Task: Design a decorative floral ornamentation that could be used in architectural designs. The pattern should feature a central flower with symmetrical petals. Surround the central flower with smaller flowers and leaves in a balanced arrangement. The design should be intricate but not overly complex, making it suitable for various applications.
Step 1836:
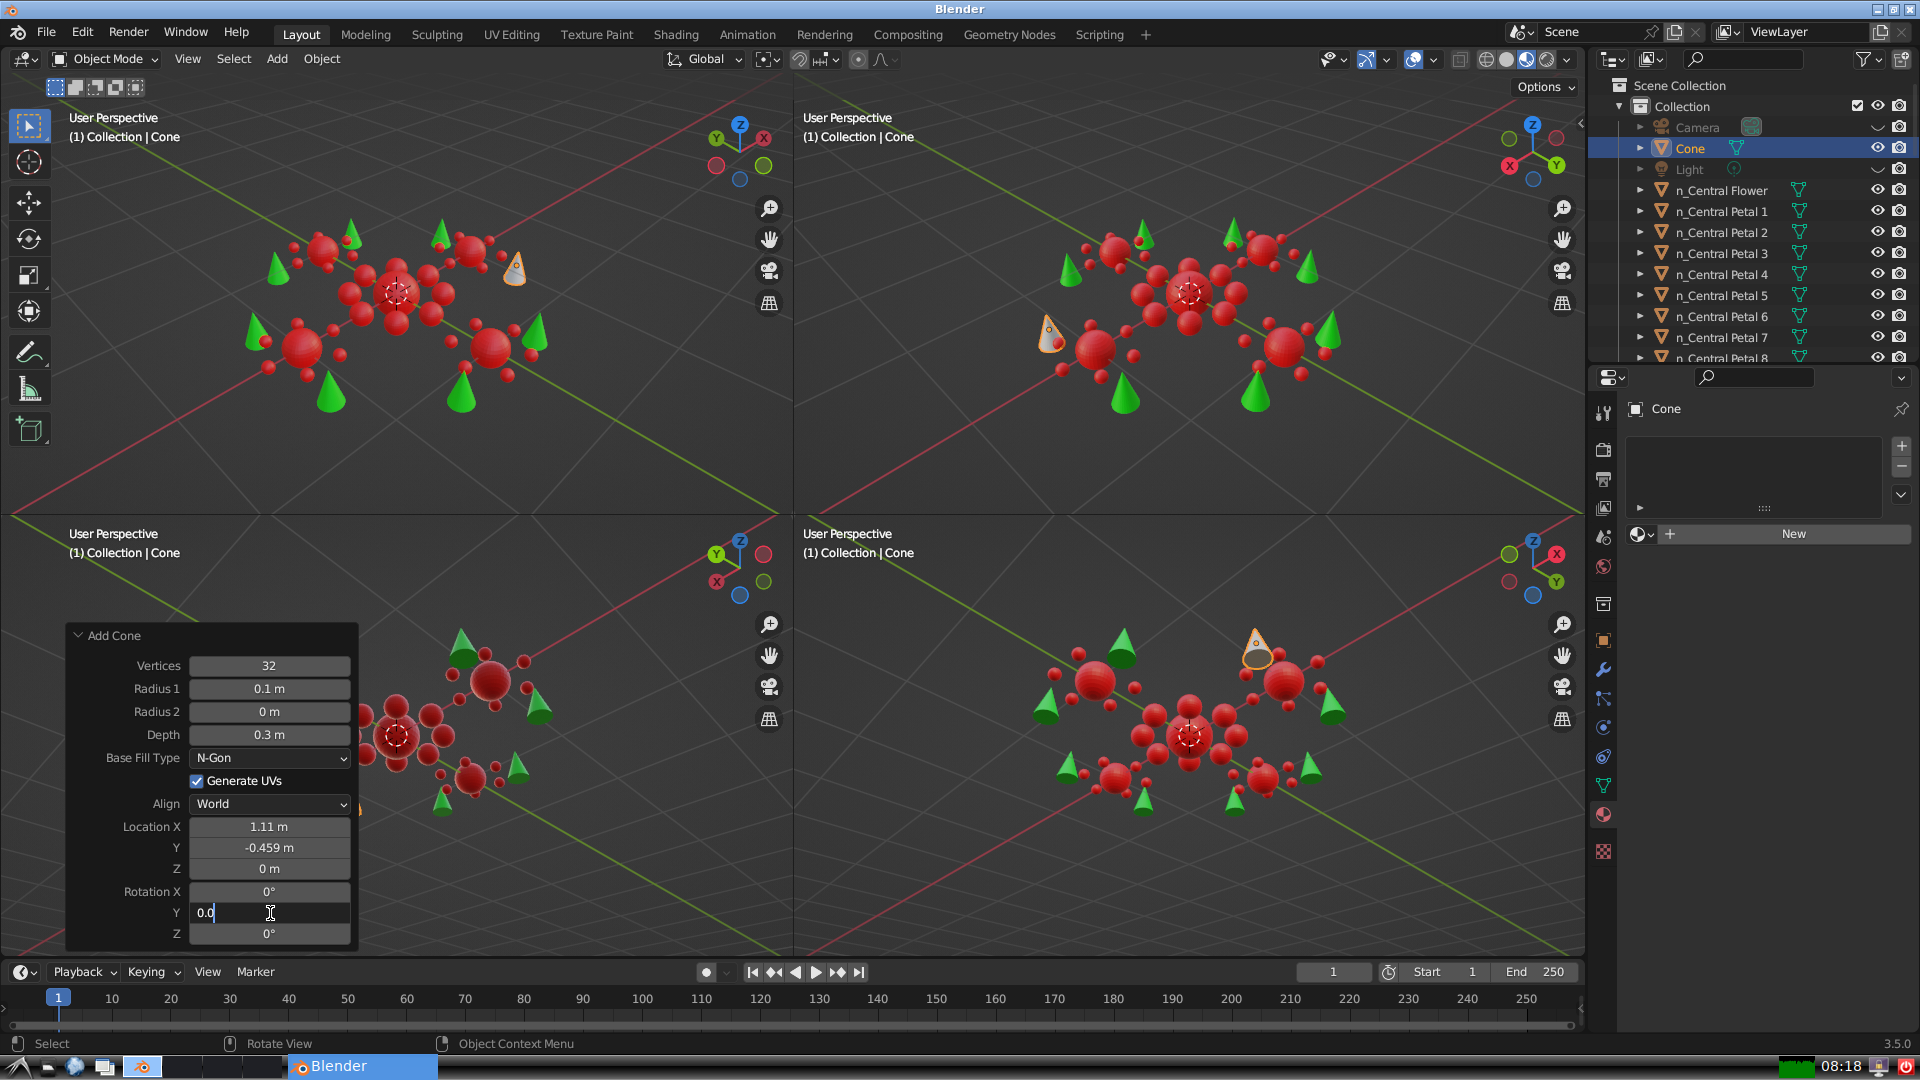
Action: {"key_press": ['Return']}